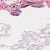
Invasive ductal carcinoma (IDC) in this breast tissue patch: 0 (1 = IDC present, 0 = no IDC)